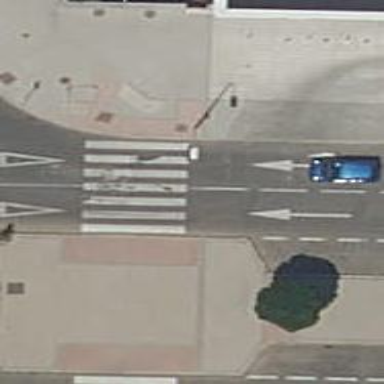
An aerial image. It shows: Zebra crossing on the road.